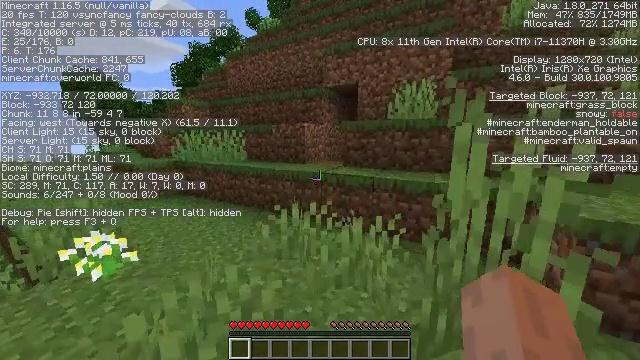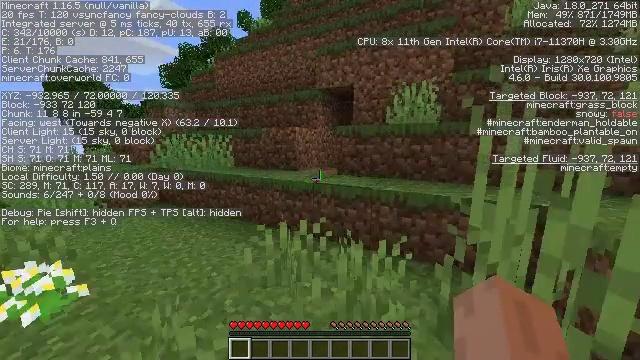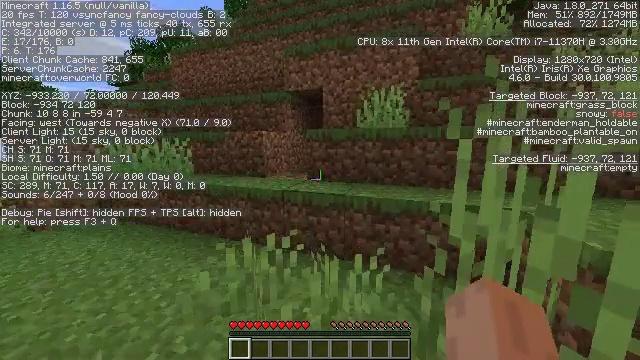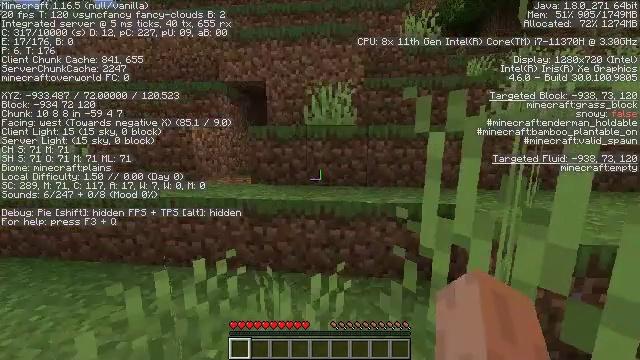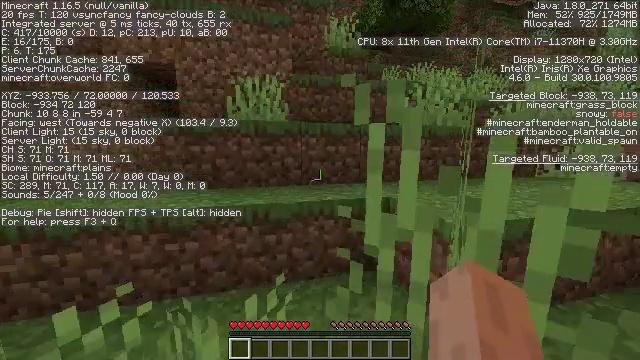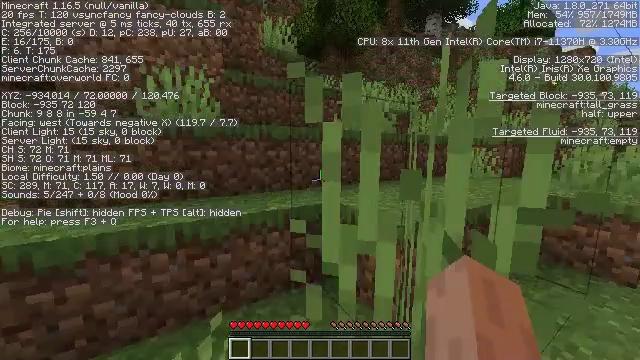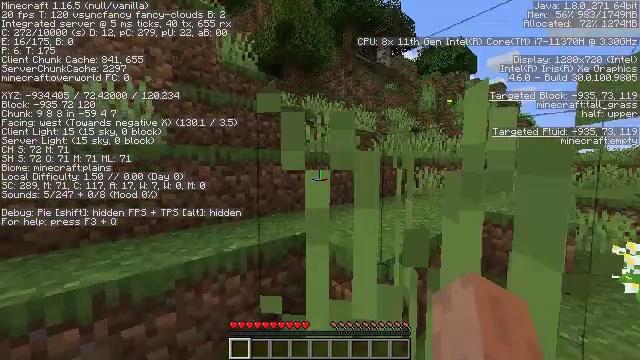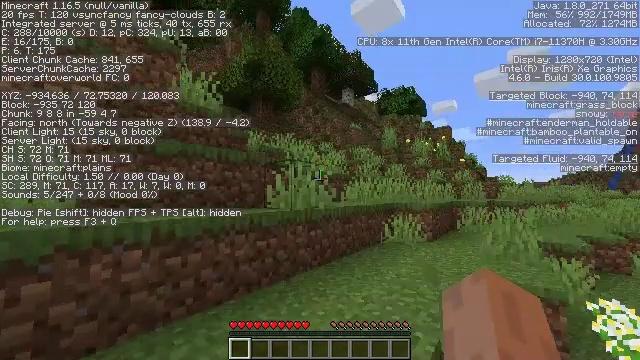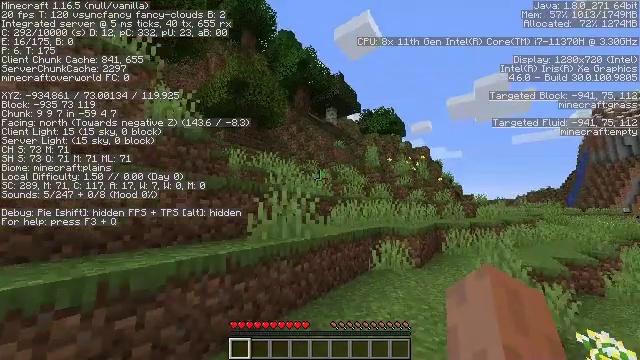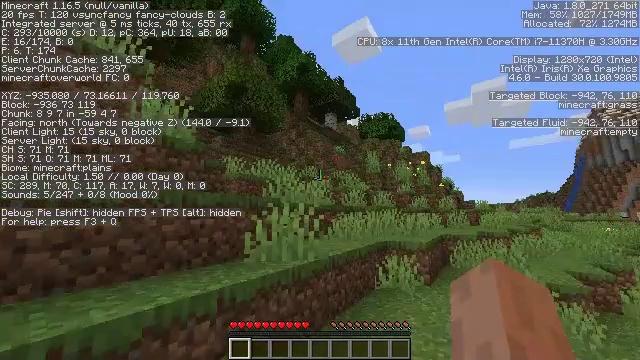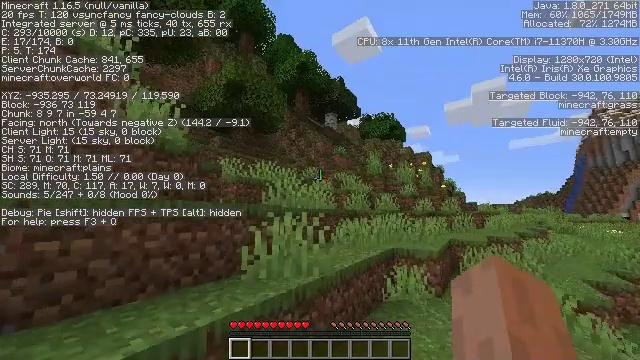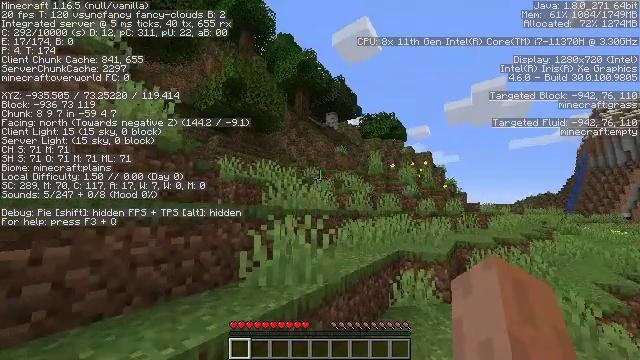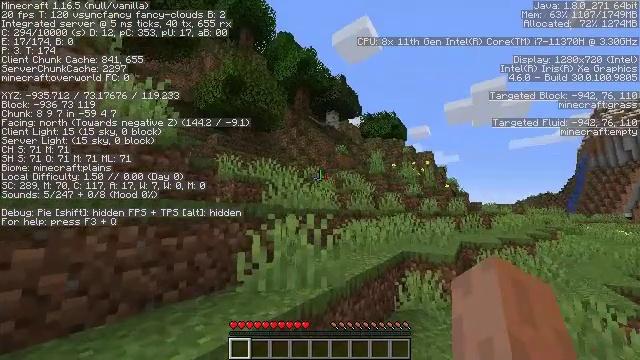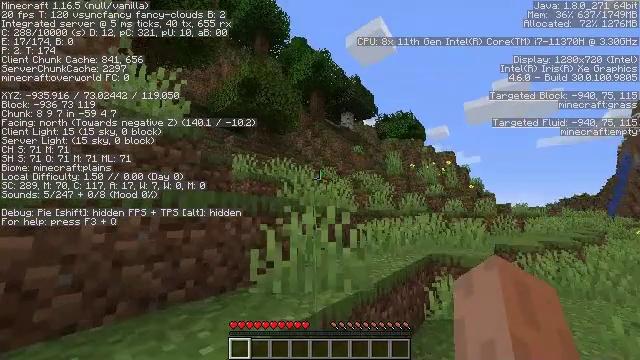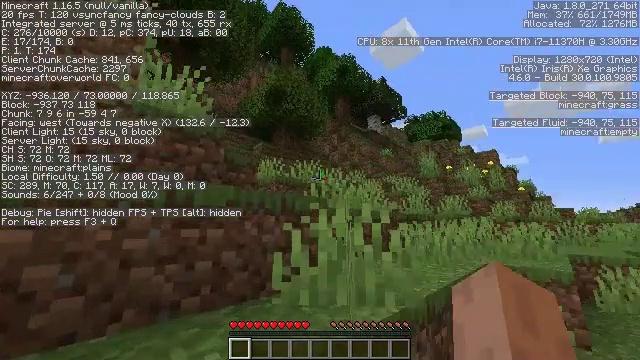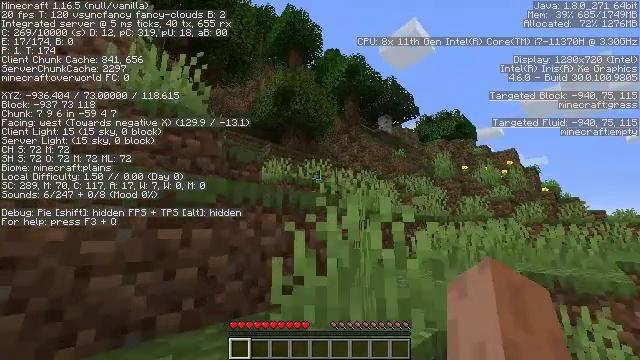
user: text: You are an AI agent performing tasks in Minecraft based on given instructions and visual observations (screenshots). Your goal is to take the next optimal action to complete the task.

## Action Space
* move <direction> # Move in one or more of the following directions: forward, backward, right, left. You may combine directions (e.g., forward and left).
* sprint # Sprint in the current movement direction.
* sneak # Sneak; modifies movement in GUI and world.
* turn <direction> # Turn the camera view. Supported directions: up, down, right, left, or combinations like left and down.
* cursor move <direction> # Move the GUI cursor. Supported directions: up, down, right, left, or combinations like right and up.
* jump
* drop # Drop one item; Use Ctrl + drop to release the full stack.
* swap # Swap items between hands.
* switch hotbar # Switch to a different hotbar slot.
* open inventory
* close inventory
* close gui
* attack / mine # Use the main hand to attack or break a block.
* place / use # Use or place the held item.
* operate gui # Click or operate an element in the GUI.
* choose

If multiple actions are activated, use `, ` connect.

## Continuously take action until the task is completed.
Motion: motion action
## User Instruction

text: Cut down the tree and harvest oak logs.
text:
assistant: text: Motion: move forward, sprint, turn right and up
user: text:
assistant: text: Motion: move forward, sprint, turn right and up
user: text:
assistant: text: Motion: move forward, sprint, turn right
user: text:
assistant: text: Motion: move forward, sprint, turn right
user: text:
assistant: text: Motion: move forward, sprint, turn right and up
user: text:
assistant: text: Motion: move forward, sprint, turn right and up, jump
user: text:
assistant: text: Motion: move forward, sprint, turn right and up, jump
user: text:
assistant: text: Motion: move forward, sprint, turn right and up, jump
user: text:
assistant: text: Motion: move forward, sprint, jump
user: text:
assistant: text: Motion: move forward, sprint, jump
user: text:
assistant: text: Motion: move forward, sprint, jump
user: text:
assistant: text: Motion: move forward, sprint, jump
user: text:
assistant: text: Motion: move forward, sprint, turn left and up, jump
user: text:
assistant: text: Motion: move forward, sprint, turn left and up, jump
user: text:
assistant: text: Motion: move forward, sprint, turn left, jump
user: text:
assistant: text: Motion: move forward, sprint, turn left and up, jump
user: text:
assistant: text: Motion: move forward, sprint, turn left, jump
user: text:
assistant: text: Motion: move forward, sprint, jump
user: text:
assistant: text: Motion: move forward, sprint, turn left, jump
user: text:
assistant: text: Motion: move forward, sprint, turn left and up, jump
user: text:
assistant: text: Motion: move forward, sprint, turn left and up, jump
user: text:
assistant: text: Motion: move forward, sprint, turn left, jump
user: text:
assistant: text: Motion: move forward, sprint, turn left, jump
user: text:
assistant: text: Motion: move forward, sprint, turn left and down, jump
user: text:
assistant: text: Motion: move forward, sprint, turn left, jump
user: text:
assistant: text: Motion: move forward, sprint, jump
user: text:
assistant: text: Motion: move forward, sprint, jump
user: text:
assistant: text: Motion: move forward, sprint, jump
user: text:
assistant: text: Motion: move forward, sprint, jump
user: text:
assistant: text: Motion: move forward, sprint, jump